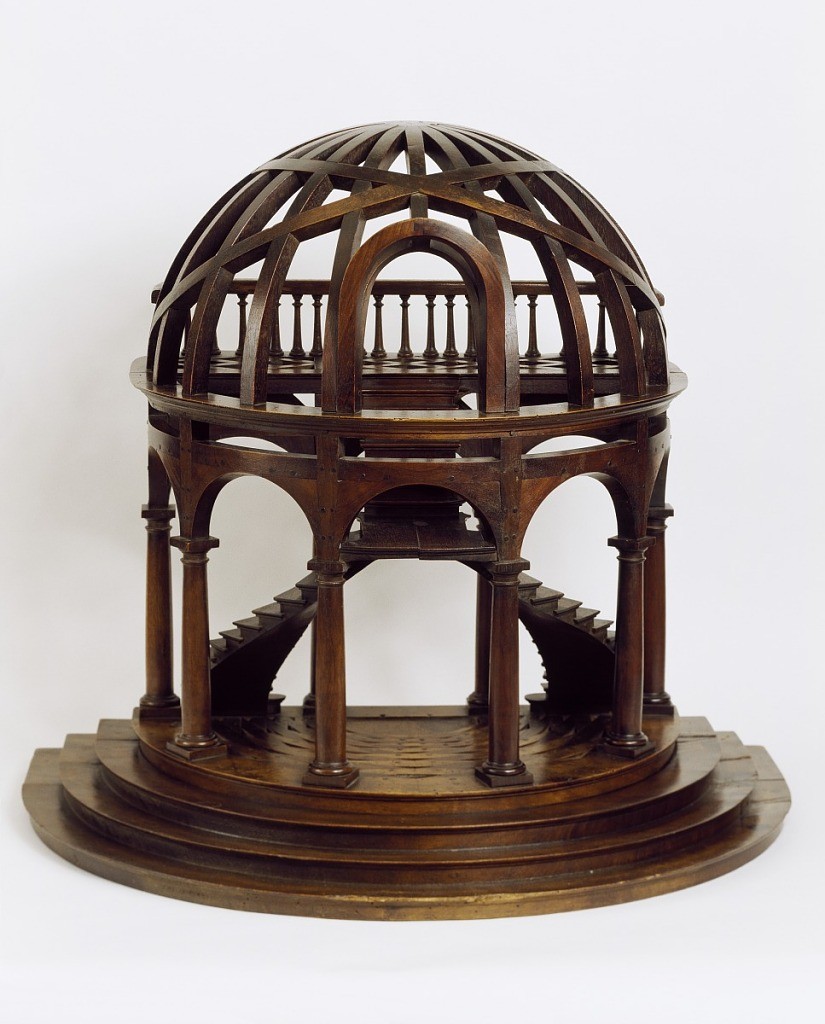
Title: Dome-shaped
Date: mid-19th century
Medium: walnut and beechwood
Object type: Architectural Staircase Model
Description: The double staircase spiralling into a single central staircase that gives out onto a balcony with turned balusters supporting a railing, all below a domed top composed of openwork joined wood strips with open arch raised on turned columns from a stepped base with criss-cross openwork strips arranged to form a demi-lune platform